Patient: sex F, age 82
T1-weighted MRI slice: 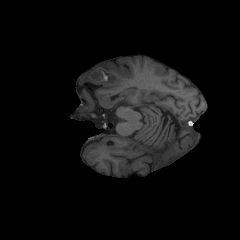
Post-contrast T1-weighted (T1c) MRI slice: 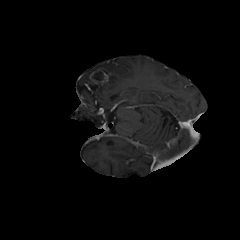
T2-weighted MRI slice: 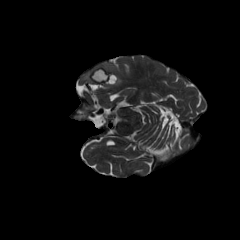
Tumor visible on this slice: yes
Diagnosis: Glioblastoma, IDH-wildtype
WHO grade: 4